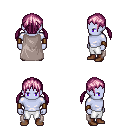
a pixel art fantasy rpg character, male body template, dark elf, purple skin, gray cape, white pants, pink twin-tailed hairstyle, leather bracers, brown shoes, four views (front, back, left, right), 2x2 character sprite sheet, small pixel art, hard edges, no anti-aliasing